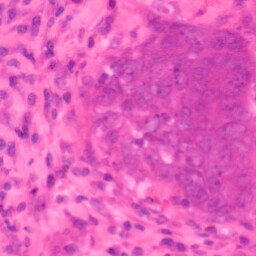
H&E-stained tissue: Colon